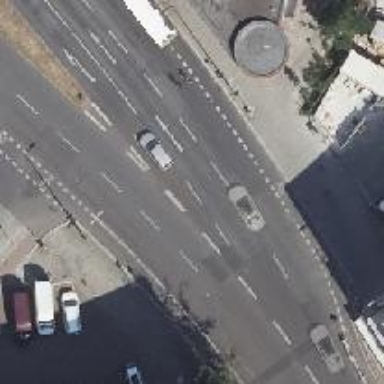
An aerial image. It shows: Secondary road with asphalt surface. The road has separate sidewalk and cycle lane on both sides.